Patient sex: M
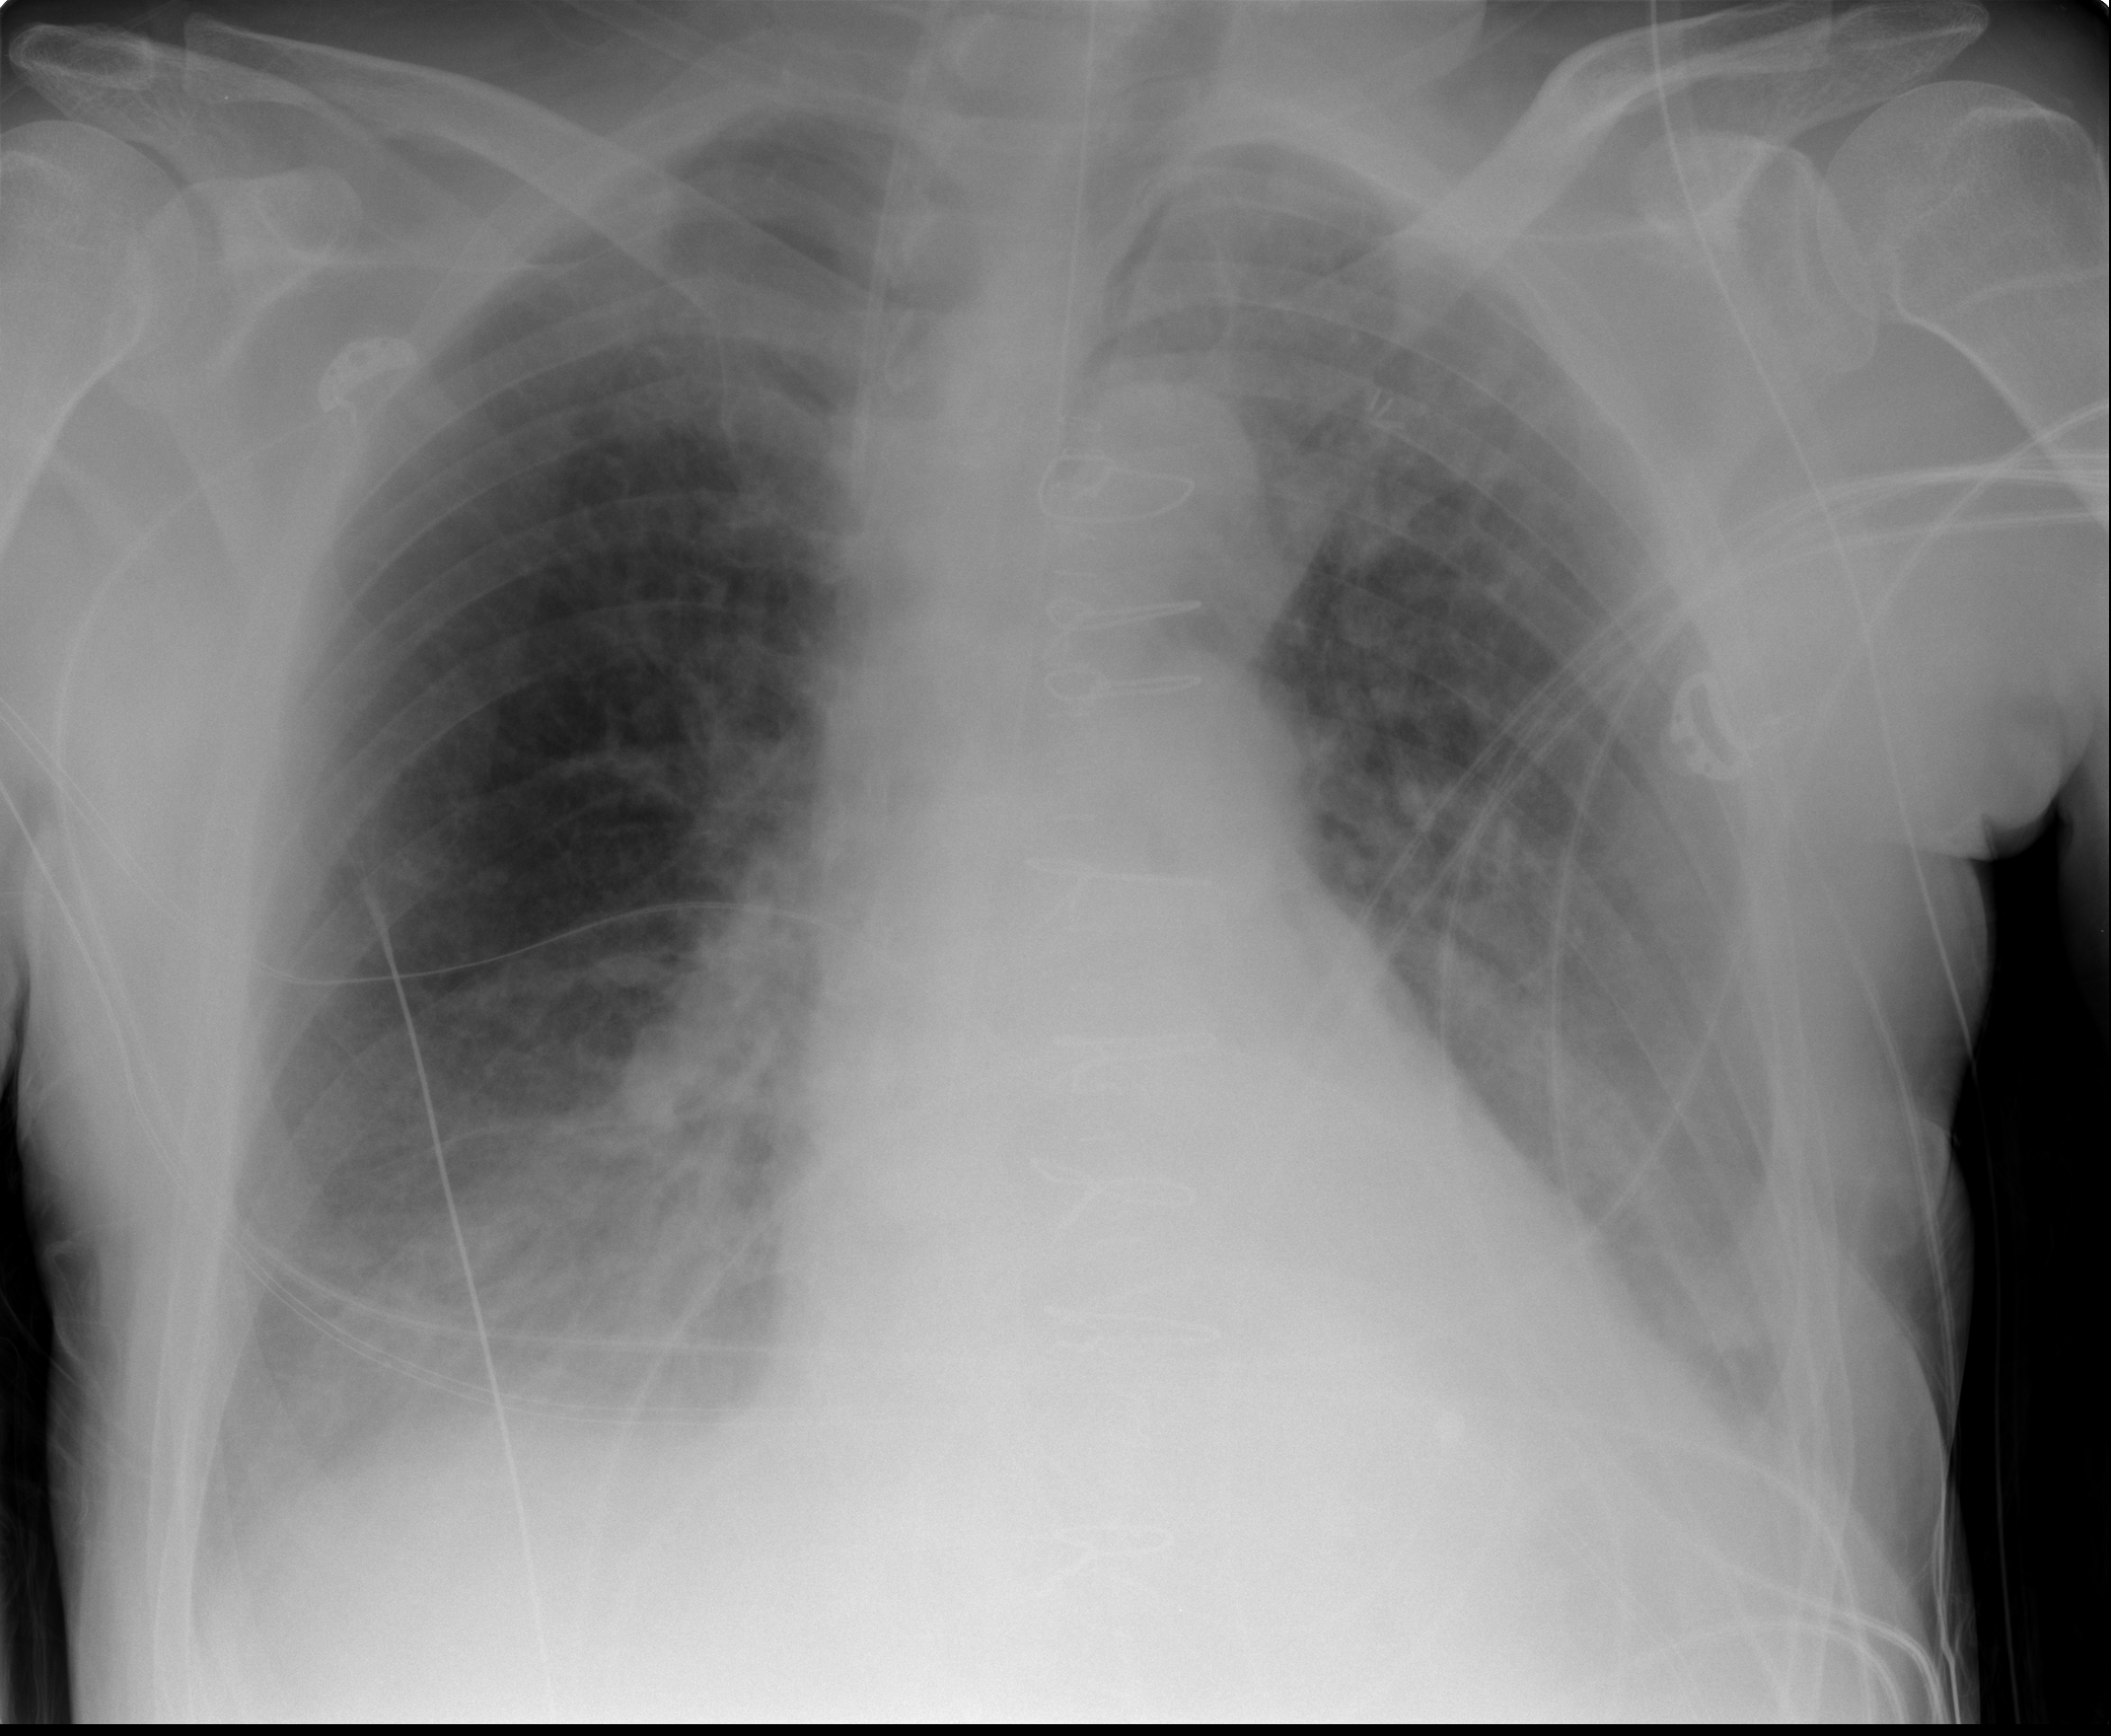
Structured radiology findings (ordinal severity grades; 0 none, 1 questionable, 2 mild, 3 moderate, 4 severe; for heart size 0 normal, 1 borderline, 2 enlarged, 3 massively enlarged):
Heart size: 0
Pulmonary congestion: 2
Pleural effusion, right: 2
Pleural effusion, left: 2
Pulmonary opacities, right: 0
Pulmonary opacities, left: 2
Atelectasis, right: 2
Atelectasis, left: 2